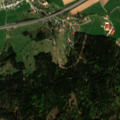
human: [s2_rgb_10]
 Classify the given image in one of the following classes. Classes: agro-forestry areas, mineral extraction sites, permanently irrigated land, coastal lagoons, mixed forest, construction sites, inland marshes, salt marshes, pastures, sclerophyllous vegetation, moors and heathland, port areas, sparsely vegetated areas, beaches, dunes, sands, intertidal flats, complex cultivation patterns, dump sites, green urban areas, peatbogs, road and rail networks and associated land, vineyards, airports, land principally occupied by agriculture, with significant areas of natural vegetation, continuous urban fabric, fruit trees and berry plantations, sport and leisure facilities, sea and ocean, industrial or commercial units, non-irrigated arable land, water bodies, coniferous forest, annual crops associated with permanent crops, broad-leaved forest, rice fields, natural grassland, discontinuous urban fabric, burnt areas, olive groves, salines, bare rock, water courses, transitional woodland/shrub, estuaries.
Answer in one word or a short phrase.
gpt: discontinuous urban fabric, pastures, mixed forest